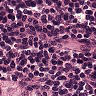
Metastatic tissue present: no